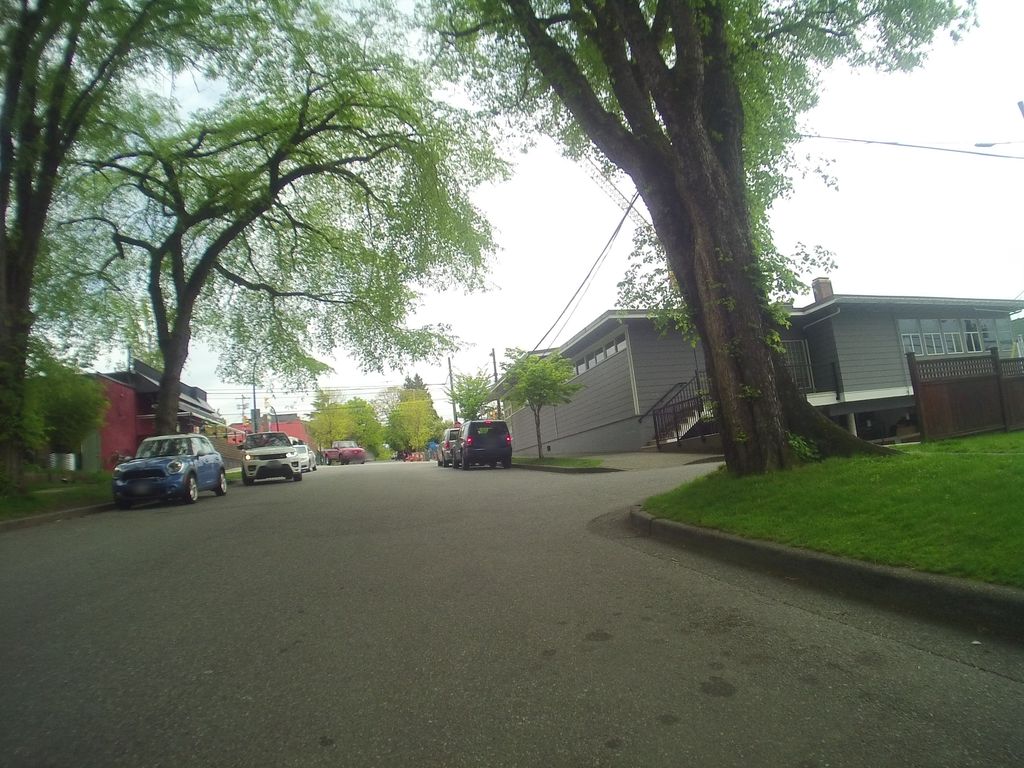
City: vancouver